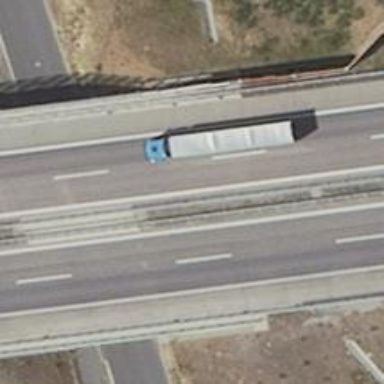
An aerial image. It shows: Motorway.